Question: I am trying to develop a fast algorithm in python for finding peaks in an image and then finding the centroid of those peaks. I have written the following code using the scipy.ndimage.label and ndimage.find_objects for locating the objects. This seems to be the bottleneck in the code, and it takes about 7 ms to locate 20 objects in a 500x500 image. I would like to scale this up to larger (2000x2000) image, but then the time increases to almost 100 ms. So, I'm wondering if there is a faster option.
Here is the code that I have so far, which works, but is slow. First I simulate my data using some gaussian peaks. This part is slow, but in practice I will be using real data, so I don't care too much about speeding that part up. I would like to be able to find the peaks very quickly.
'''
import time
import numpy as np
import matplotlib.pyplot as plt
import scipy.ndimage
import matplotlib.patches
plt.figure(figsize=(10,10))
ax1 = plt.subplot(221)
ax2 = plt.subplot(222)
ax3 = plt.subplot(223)
ax4 = plt.subplot(224)
size = 500 #width and height of image in pixels
peak_height = 100 # define the height of the peaks
num_peaks = 20
noise_level = 50
threshold = 60
np.random.seed(3)
#set up a simple, blank image (Z)
x = np.linspace(0,size,size)
y = np.linspace(0,size,size)
X,Y = np.meshgrid(x,y)
Z = X*0
#now add some peaks
def gaussian(X,Y,xo,yo,amp=100,sigmax=4,sigmay=4):
return amp*np.exp(-(X-xo)**2/(2*sigmax**2) - (Y-yo)**2/(2*sigmay**2))
for xo,yo in size*np.random.rand(num_peaks,2):
widthx = 5 + np.random.randn(1)
widthy = 5 + np.random.randn(1)
Z += gaussian(X,Y,xo,yo,amp=peak_height,sigmax=widthx,sigmay=widthy)
#of course, add some noise:
Z = Z + scipy.ndimage.gaussian_filter(0.5*noise_level*np.random.rand(size,size),sigma=5)
Z = Z + scipy.ndimage.gaussian_filter(0.5*noise_level*np.random.rand(size,size),sigma=1)
t = time.time() #Start timing the peak-finding algorithm
#Set everything below the threshold to zero:
Z_thresh = np.copy(Z)
Z_thresh[Z_thresh<threshold] = 0
print 'Time after thresholding: %.5f seconds'%(time.time()-t)
#now find the objects
labeled_image, number_of_objects = scipy.ndimage.label(Z_thresh)
print 'Time after labeling: %.5f seconds'%(time.time()-t)
peak_slices = scipy.ndimage.find_objects(labeled_image)
print 'Time after finding objects: %.5f seconds'%(time.time()-t)
def centroid(data):
h,w = np.shape(data)
x = np.arange(0,w)
y = np.arange(0,h)
X,Y = np.meshgrid(x,y)
cx = np.sum(X*data)/np.sum(data)
cy = np.sum(Y*data)/np.sum(data)
return cx,cy
centroids = []
for peak_slice in peak_slices:
dy,dx = peak_slice
x,y = dx.start, dy.start
cx,cy = centroid(Z_thresh[peak_slice])
centroids.append((x+cx,y+cy))
print 'Total time: %.5f seconds
'%(time.time()-t)
###########################################
#Now make the plots:
for ax in (ax1,ax2,ax3,ax4): ax.clear()
ax1.set_title('Original image')
ax1.imshow(Z,origin='lower')
ax2.set_title('Thresholded image')
ax2.imshow(Z_thresh,origin='lower')
ax3.set_title('Labeled image')
ax3.imshow(labeled_image,origin='lower') #display the color-coded regions
for peak_slice in peak_slices: #Draw some rectangles around the objects
dy,dx = peak_slice
xy = (dx.start, dy.start)
width = (dx.stop - dx.start + 1)
height = (dy.stop - dy.start + 1)
rect = matplotlib.patches.Rectangle(xy,width,height,fc='none',ec='red')
ax3.add_patch(rect,)
ax4.set_title('Centroids on original image')
ax4.imshow(Z,origin='lower')
for x,y in centroids:
ax4.plot(x,y,'kx',ms=10)
ax4.set_xlim(0,size)
ax4.set_ylim(0,size)
plt.tight_layout
plt.show()
'''
The results for size=500:

EDIT: If the number of peaks is large (~100) and the size of the image is small, then the bottleneck is actually the centroiding part. So, perhaps the speed of this part also needs to be optimized.
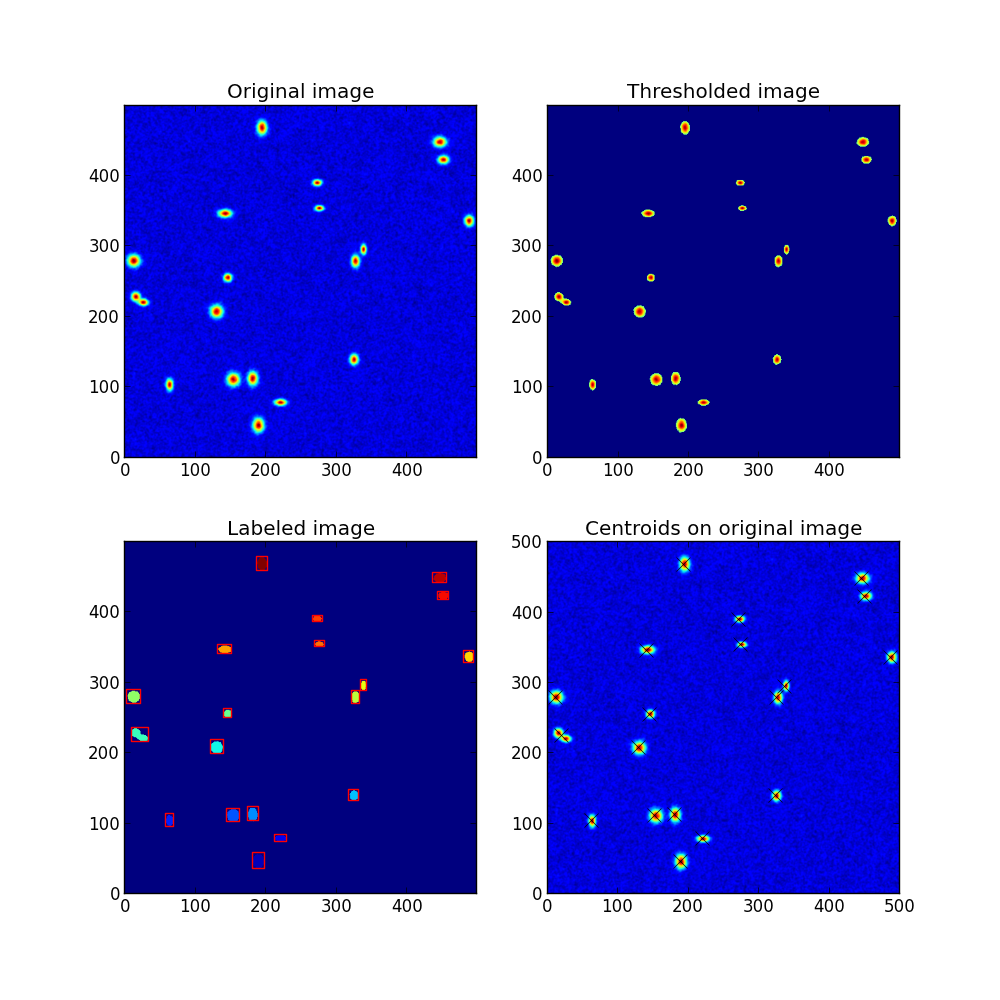
Answer: Your method for finding the peaks (simple thresholding) is of course very sensitive to the choice of threshold: set it too low and you'll "detect" things that are not peaks; set it too high and you'll miss valid peaks.
There are more robust alternatives, that will detect all the local maxima in the image intensity regardless of their intensity value. My preferred one is applying a dilation with a small (5x5 or 7x7) structuring element, then find the pixels where the original image and its dilated version have the same value. This works because, by definition, dilation(x, y, E, img) = { max of img within E centered at pixel (x,y) }, and therefore dilation(x, y, E, img) = img(x, y) whenever (x,y) is the location of a local maximum at the scale of E.
With a fast implementation of the morphological operators (e.g. the one in OpenCV) this algorithm is linear in the size of the image in both space and time (one extra image-sized buffer for the dilated image, and one pass on both). In a pinch, it can also be implemented on-line without the extra buffer and a little extra complexity, and it's still linear time.
To further robustify it in the presence of salt-and-pepper or similar noise, which may introduce many false maxima, you can apply the method twice, with structuring elements of different size (say, 5x5 and 7x7), then retain only the stable maxima, where stability can be defined by unchanging position of the maxima, or by position not changing by more than one pixel, etc. Additionally, you may want to suppress low nearby maxima when you have reason to believe they are due to noise. An efficient way to do this is to first detect all the local maxima as above, sort them descending by height, then go down the sorted list and keep them if their value in the image has not changed and, if they are kept, set to zero all the pixels in a (2d+1) x (2d+1) neighborhood of them, where d is the min distance between nearby maxima that you are willing to tolerate.